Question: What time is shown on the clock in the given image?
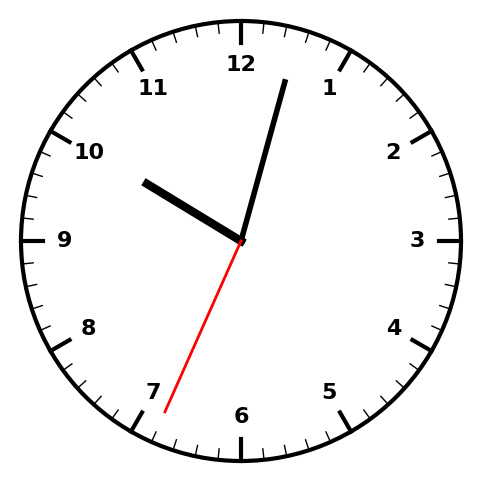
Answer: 10:02:34